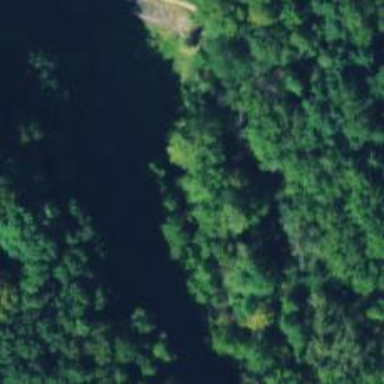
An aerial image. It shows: Path with excellent trail visibility.